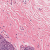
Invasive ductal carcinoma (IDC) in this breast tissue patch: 0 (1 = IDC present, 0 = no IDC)